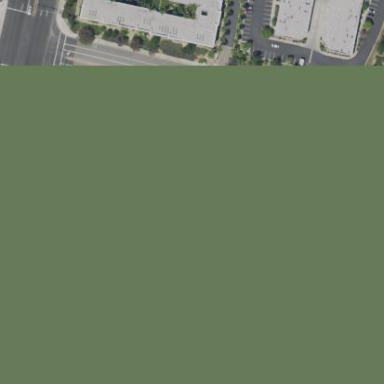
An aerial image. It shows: Office building.